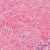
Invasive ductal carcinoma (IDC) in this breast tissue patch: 0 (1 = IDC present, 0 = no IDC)